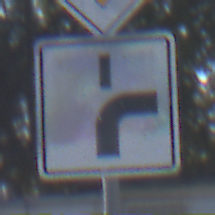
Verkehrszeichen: VerlaufVorfahrtsstrasse8
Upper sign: Vorfahrtsstrasse
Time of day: MorningAfternoon
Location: Outdoor (Suburban)
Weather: PartlyCloudy
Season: NotSpecified
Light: Natural